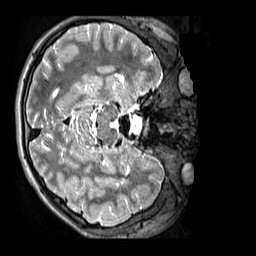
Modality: T2w
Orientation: axial
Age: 12
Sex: male
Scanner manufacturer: siemens
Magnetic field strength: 3 T
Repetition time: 3.2 s
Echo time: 0.408 s